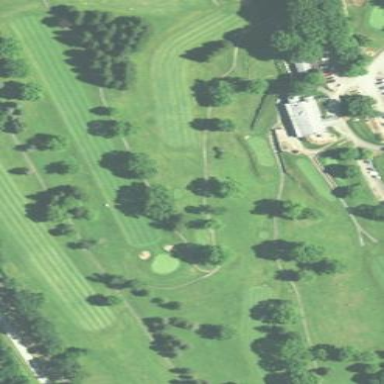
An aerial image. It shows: Golf fairway surrounded by grass.